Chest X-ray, AP view. Patient: 54 years old, sex F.
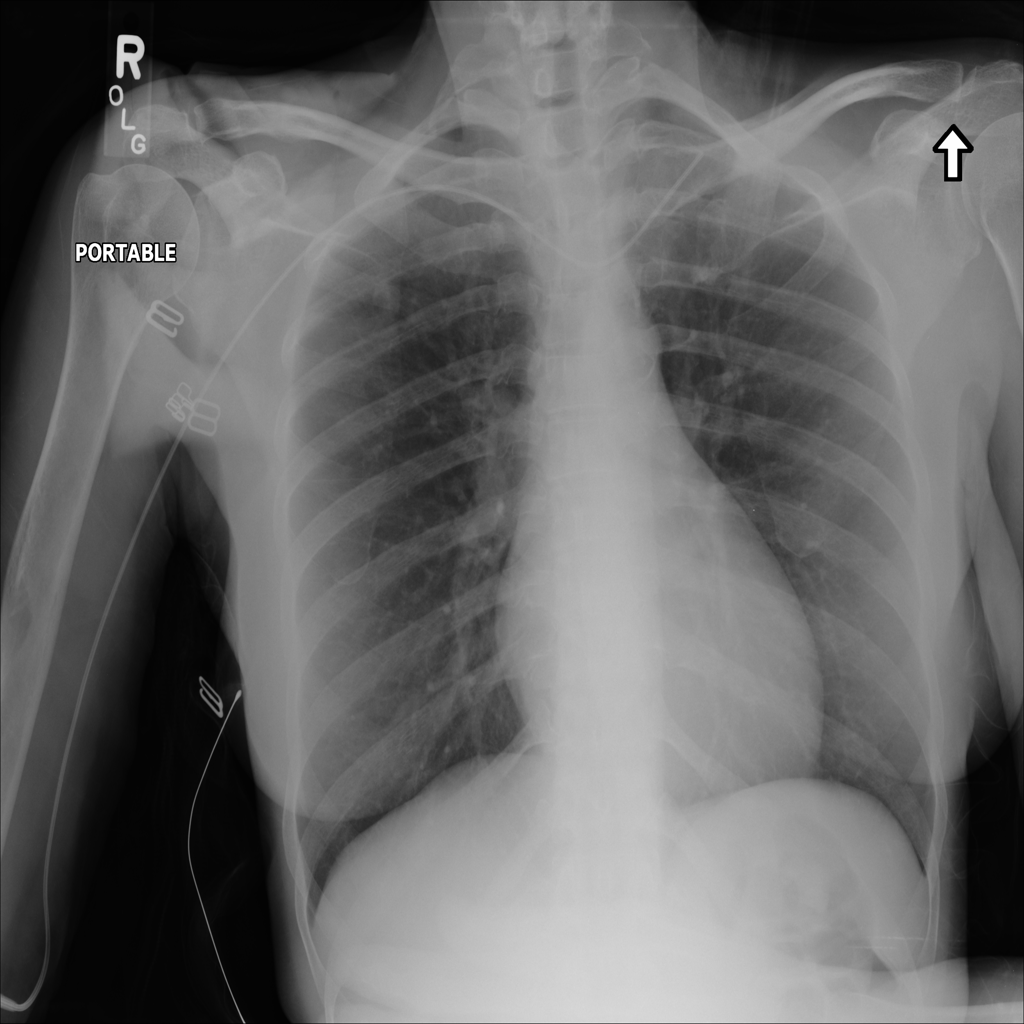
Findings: No Finding